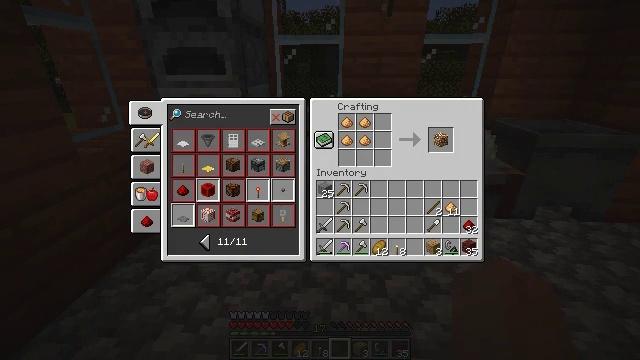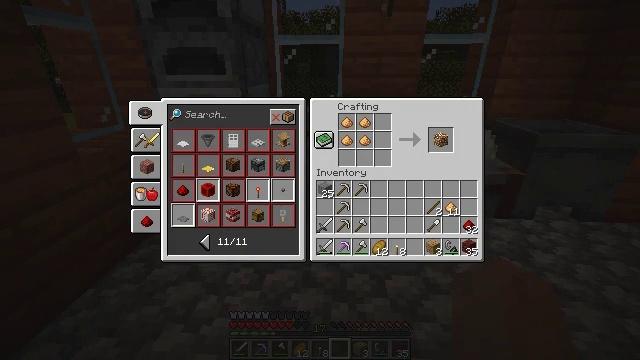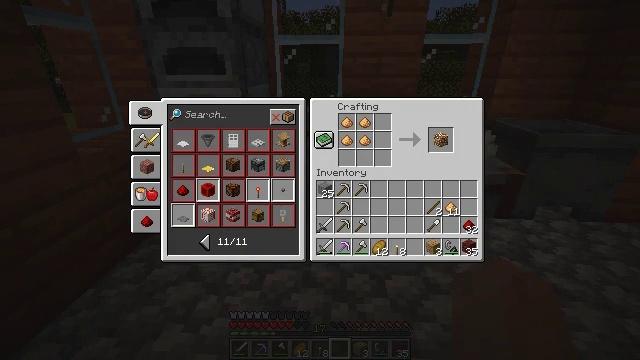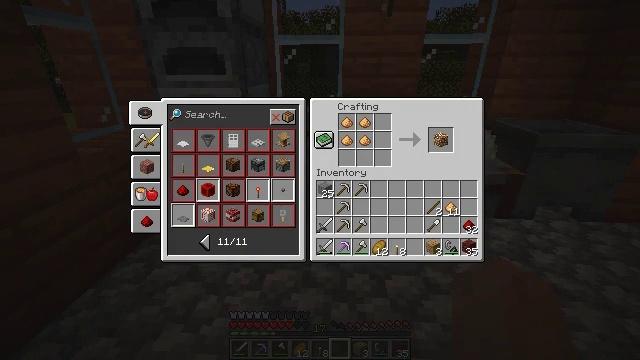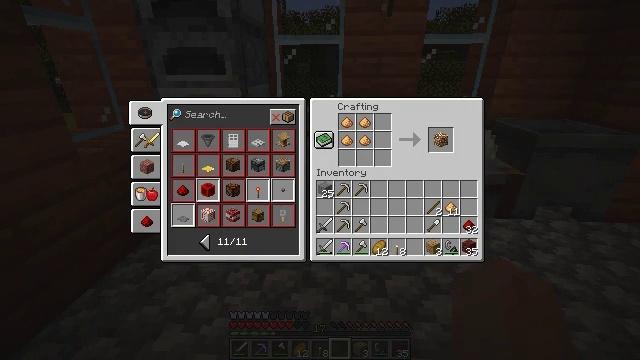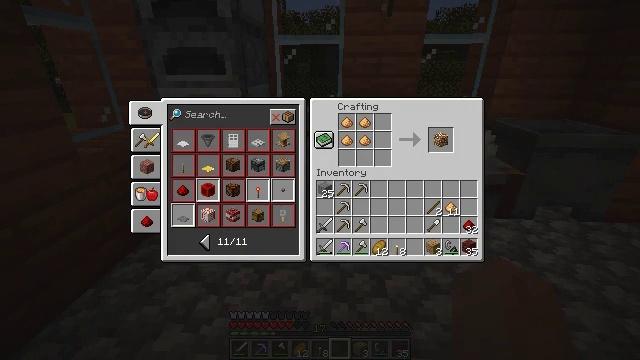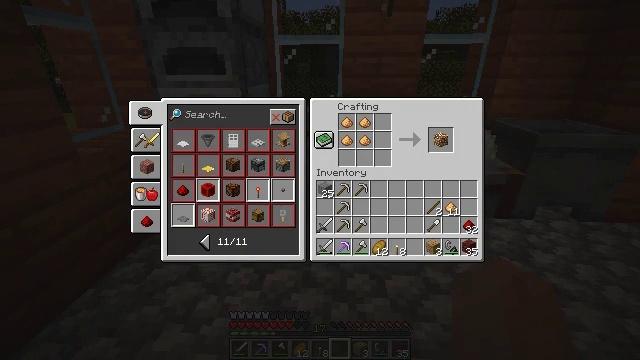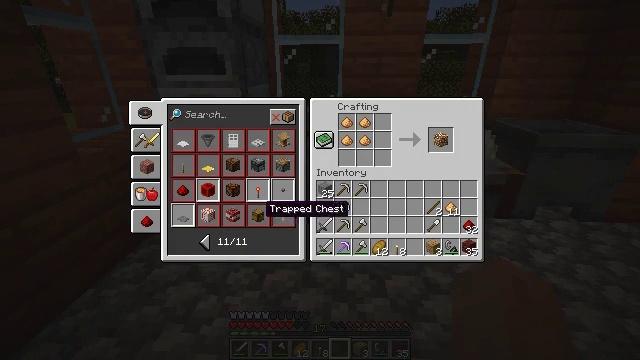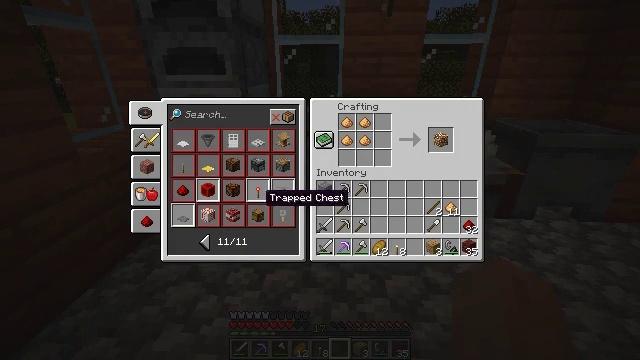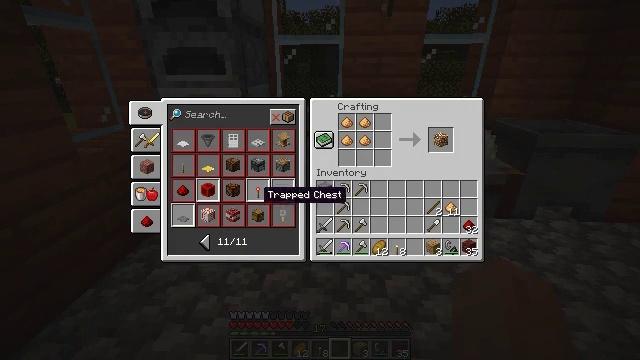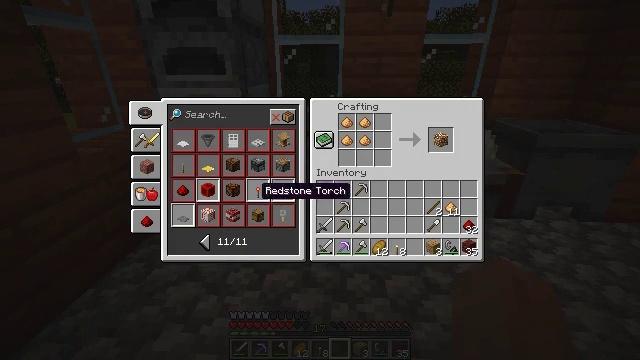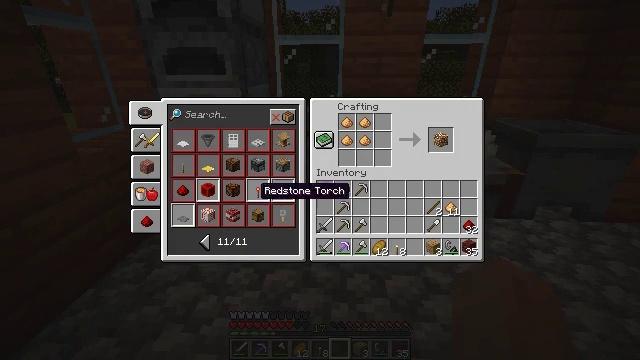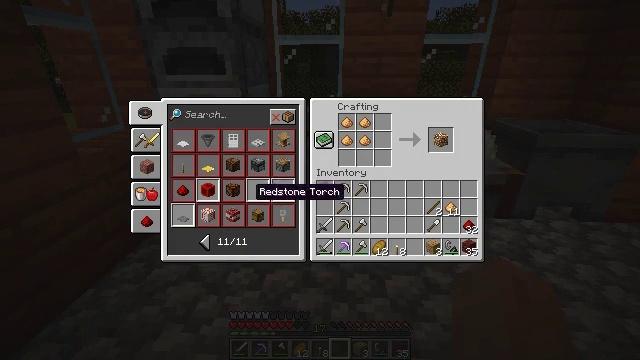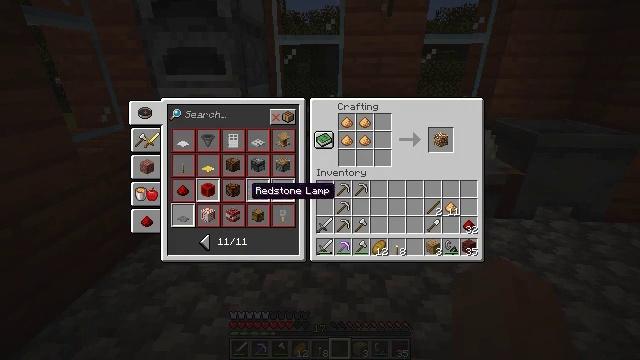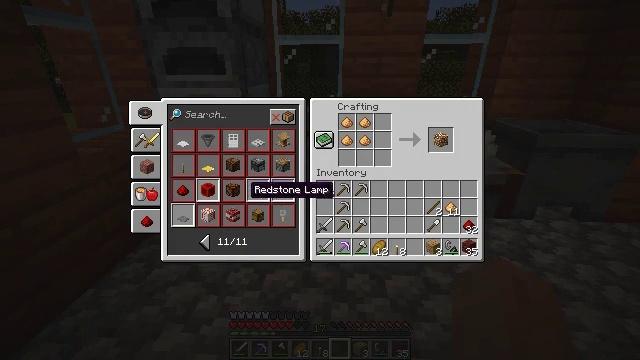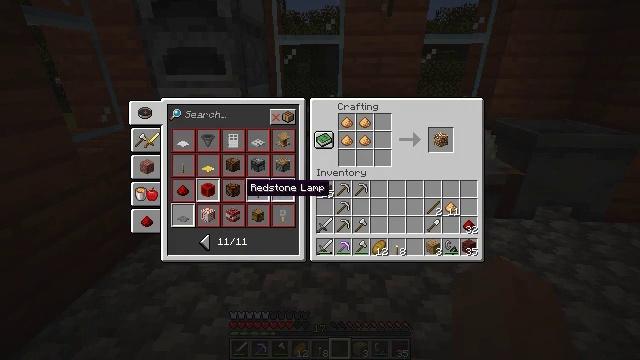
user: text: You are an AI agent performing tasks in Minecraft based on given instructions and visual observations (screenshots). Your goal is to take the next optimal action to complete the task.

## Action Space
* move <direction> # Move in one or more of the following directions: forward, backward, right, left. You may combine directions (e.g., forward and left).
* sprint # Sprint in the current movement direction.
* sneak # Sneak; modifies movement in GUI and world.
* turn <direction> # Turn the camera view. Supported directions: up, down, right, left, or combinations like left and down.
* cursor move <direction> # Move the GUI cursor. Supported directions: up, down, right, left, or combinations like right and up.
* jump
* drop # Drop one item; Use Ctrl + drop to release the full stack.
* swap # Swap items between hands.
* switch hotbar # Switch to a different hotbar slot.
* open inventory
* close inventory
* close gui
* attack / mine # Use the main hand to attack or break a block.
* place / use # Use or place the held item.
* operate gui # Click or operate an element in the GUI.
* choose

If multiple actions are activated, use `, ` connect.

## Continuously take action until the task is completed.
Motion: motion action
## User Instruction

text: Open the crafting grid to make a glowstone.
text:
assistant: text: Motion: no_op
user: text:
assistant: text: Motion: no_op
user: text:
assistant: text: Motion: no_op
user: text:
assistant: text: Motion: no_op
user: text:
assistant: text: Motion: no_op
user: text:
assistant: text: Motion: no_op
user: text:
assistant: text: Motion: cursor move up
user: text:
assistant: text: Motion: cursor move up
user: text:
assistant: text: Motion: no_op
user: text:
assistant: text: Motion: no_op
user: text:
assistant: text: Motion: no_op
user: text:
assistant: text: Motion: no_op
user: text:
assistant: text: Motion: no_op
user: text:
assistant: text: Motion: no_op
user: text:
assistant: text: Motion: no_op
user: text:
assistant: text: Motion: no_op
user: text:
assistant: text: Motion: no_op
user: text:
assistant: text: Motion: no_op
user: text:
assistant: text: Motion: no_op
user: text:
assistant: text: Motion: no_op
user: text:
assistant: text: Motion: no_op
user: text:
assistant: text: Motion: no_op
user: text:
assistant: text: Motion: cursor move right
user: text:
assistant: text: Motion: cursor move right and up
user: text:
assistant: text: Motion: cursor move right and up
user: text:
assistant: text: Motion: cursor move right and up
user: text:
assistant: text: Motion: no_op
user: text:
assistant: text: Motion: no_op
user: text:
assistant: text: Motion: no_op
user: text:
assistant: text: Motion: no_op